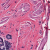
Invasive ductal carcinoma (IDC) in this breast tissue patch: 0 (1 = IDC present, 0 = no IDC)